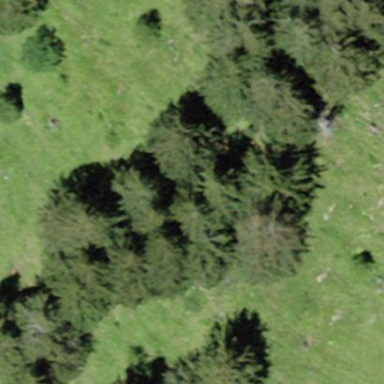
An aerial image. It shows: Forest area.